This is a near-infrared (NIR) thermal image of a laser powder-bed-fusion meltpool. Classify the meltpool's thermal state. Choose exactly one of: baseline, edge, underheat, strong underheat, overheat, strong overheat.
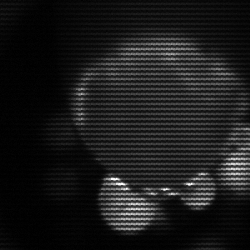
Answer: edge